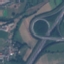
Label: Highway